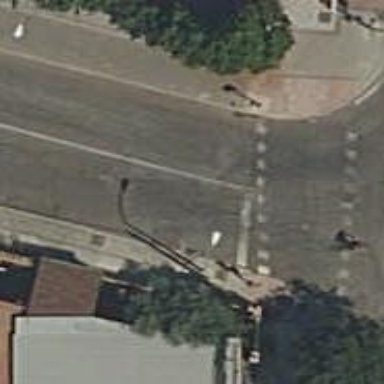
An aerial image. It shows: Road with traffic signals.